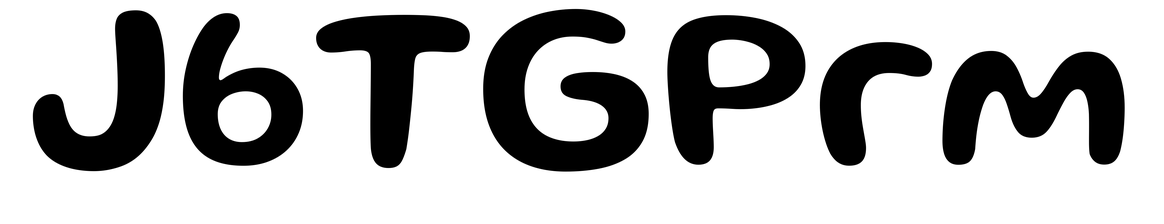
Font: Gluten_Medium